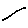
Label: line